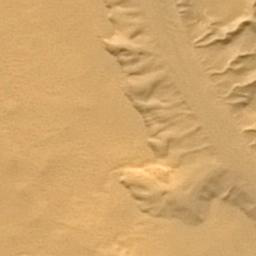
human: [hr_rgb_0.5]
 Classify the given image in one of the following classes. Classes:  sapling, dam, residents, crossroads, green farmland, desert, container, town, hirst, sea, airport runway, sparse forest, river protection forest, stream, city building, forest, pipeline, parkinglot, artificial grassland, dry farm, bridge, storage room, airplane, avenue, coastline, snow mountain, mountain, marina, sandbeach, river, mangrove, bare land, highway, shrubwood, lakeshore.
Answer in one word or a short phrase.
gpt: desert